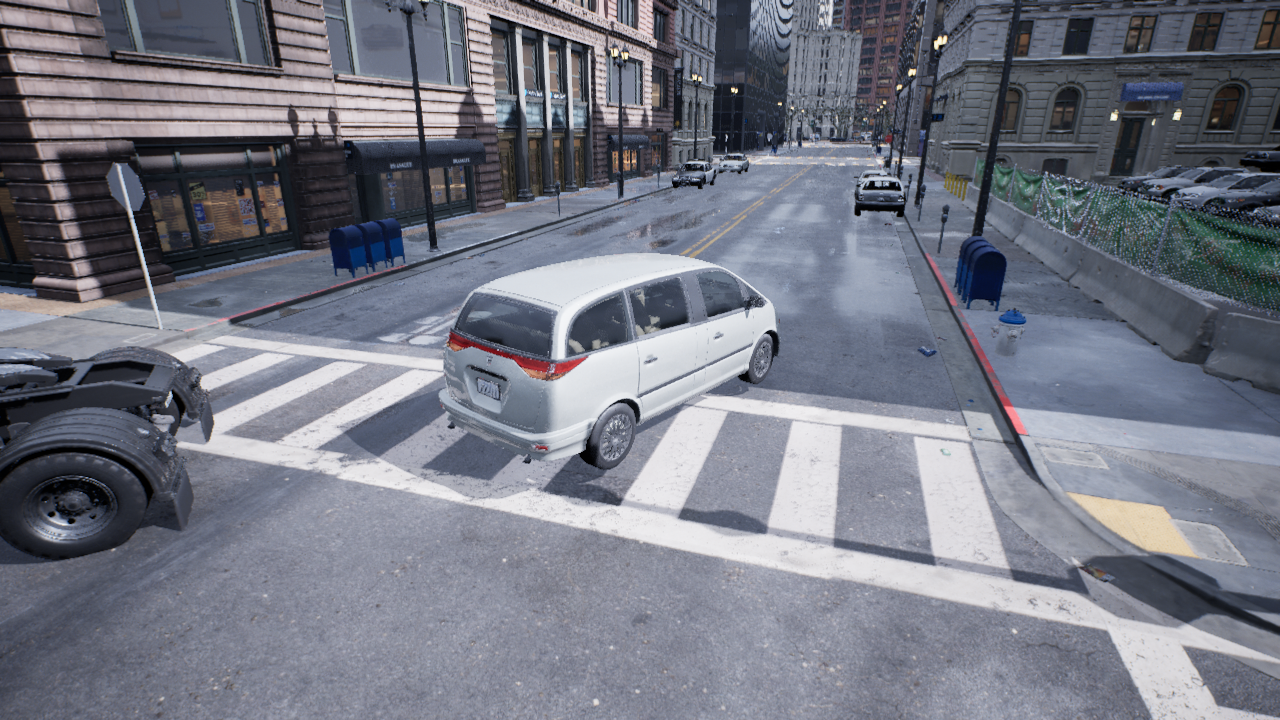
Venue: intersection
Lighting: overcast
Vehicle rig: minivan